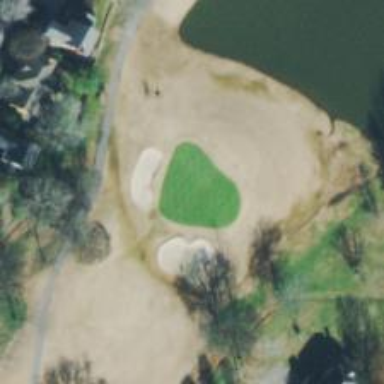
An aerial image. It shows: Golf hole.